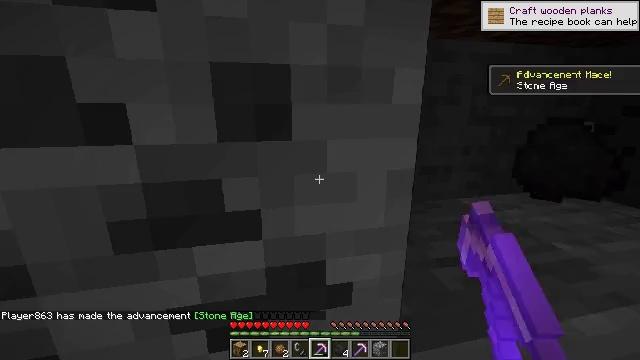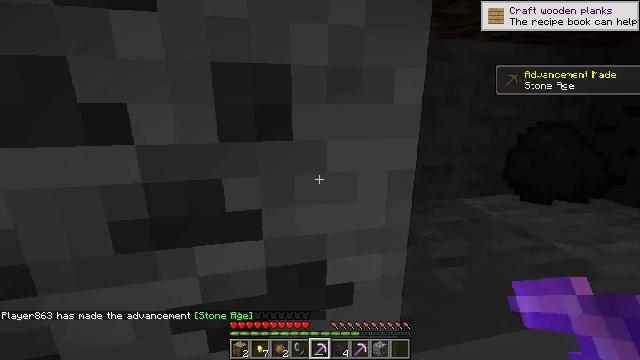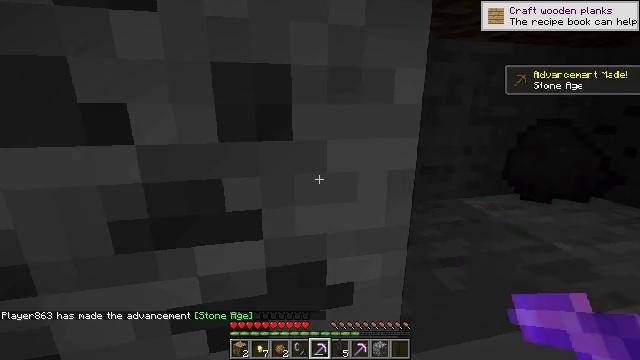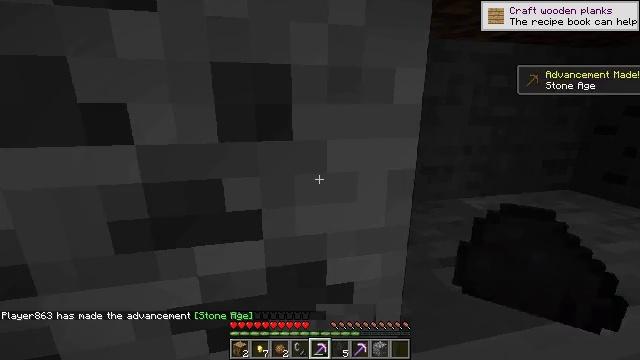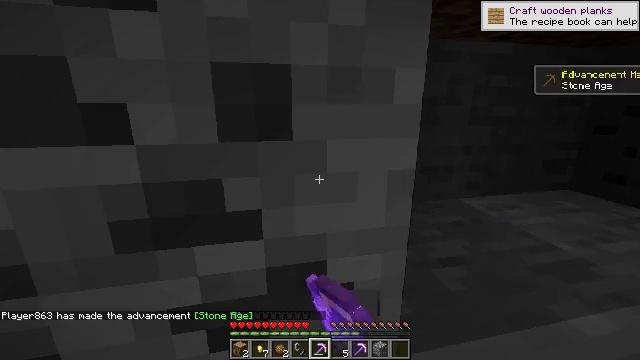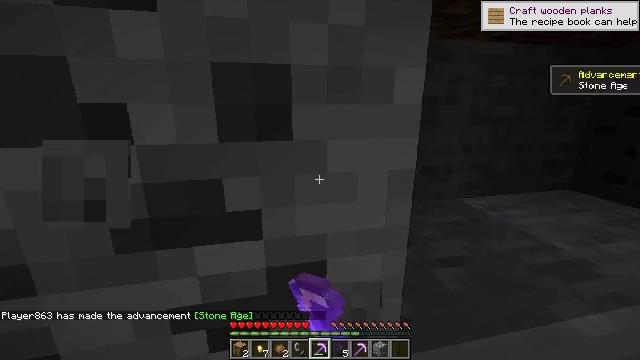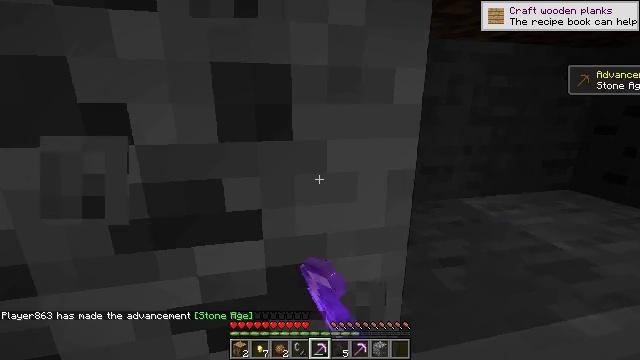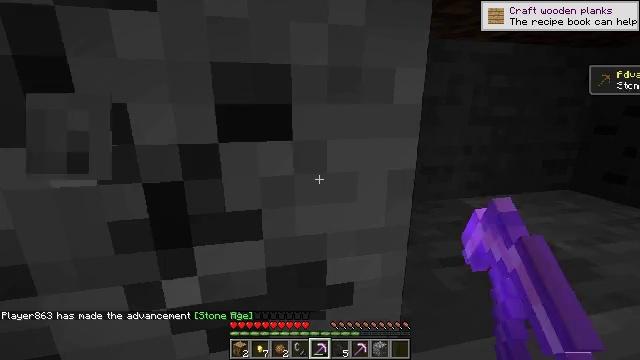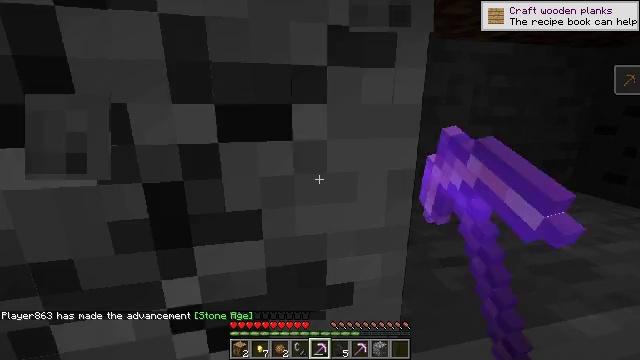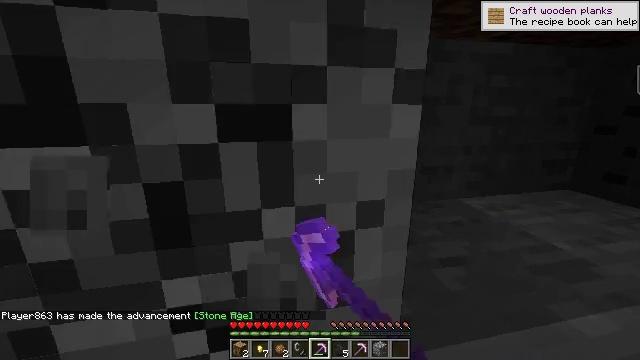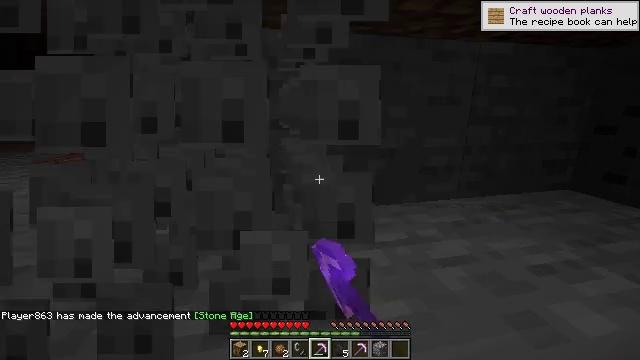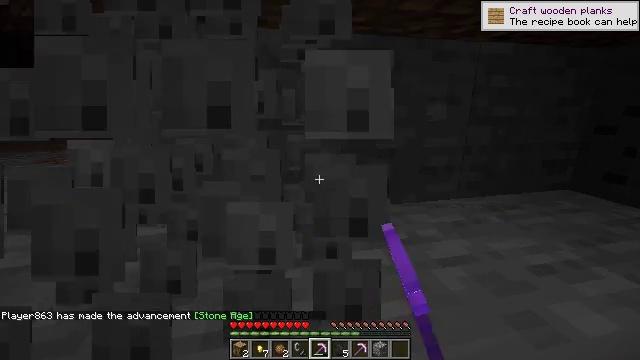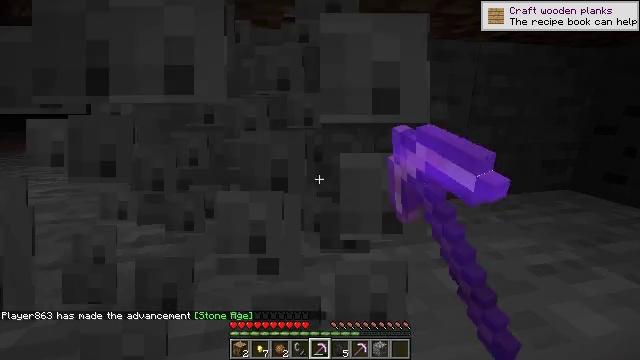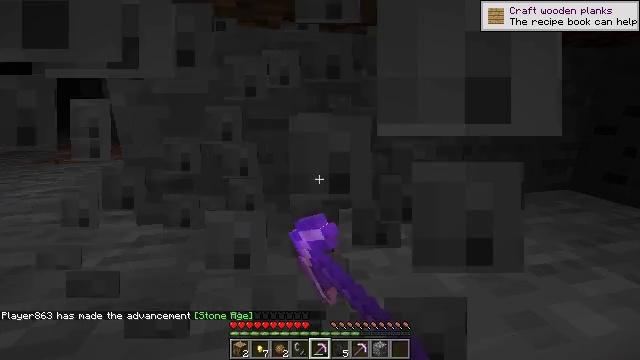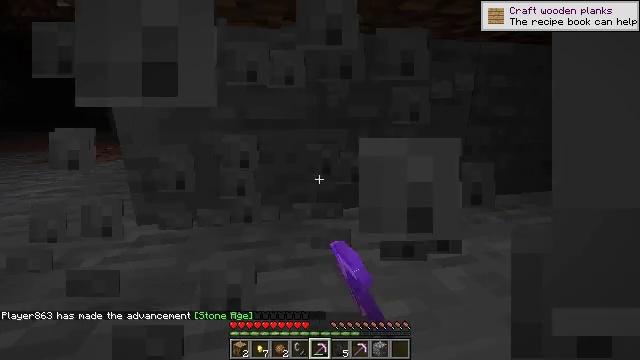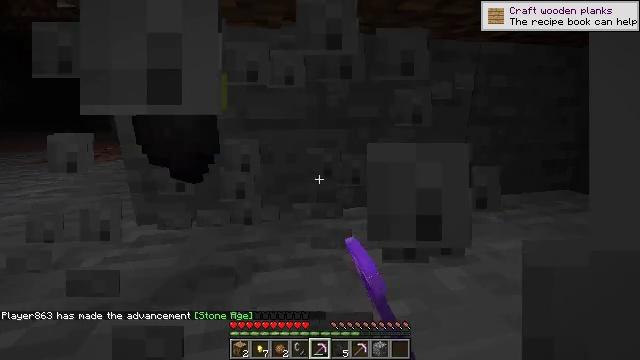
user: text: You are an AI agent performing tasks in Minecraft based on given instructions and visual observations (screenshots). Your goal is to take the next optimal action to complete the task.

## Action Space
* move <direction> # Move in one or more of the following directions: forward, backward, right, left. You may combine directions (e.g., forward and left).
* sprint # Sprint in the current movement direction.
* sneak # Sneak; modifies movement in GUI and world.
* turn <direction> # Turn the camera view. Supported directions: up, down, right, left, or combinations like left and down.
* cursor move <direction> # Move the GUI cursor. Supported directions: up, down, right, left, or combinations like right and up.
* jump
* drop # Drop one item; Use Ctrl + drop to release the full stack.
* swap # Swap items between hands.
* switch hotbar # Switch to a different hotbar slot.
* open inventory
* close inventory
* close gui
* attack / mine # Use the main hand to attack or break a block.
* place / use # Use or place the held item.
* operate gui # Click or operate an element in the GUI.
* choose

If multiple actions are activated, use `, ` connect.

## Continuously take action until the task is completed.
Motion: motion action
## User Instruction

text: Gather coal ore with a pickaxe.
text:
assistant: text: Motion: no_op
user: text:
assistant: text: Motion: no_op
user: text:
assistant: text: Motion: attack / mine
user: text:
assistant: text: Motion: attack / mine
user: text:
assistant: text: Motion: attack / mine
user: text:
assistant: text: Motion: attack / mine
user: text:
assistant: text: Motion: attack / mine
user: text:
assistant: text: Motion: attack / mine
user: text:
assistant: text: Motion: attack / mine
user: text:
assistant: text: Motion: attack / mine
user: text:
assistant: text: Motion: attack / mine
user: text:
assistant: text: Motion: attack / mine
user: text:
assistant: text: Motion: attack / mine
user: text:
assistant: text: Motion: attack / mine
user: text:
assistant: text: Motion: attack / mine
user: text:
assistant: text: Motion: attack / mine